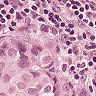
Metastatic tissue present: yes